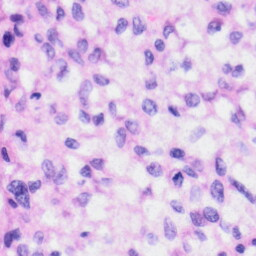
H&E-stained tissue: Liver